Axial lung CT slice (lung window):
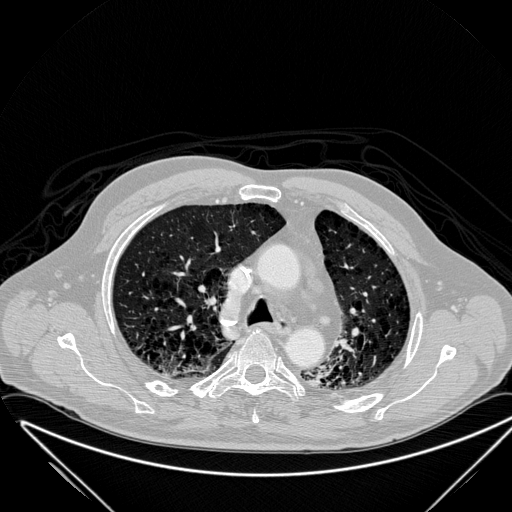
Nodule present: no